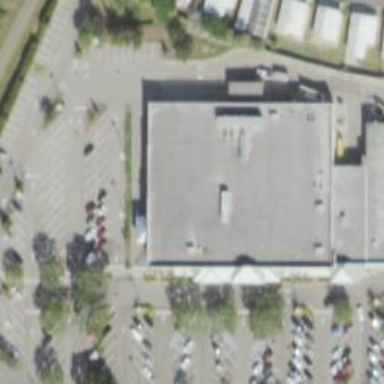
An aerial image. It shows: Supermarket.